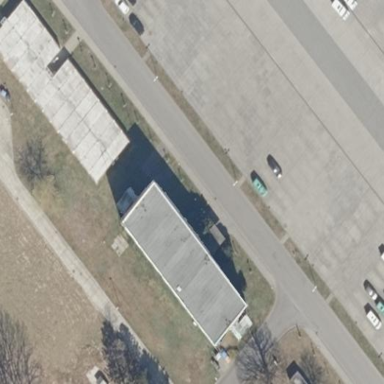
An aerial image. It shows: Flat-roofed building with gray-colored roof.